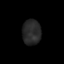
Tissue: skin
Cell type: Epithelial cells
Senescence score: 0.2702
Nuclear area (px): 455
Mean DAPI intensity: 40.558